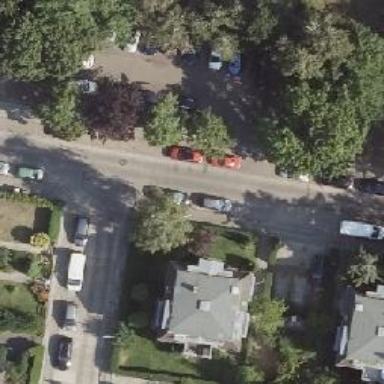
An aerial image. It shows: Residential road made of concrete plates.